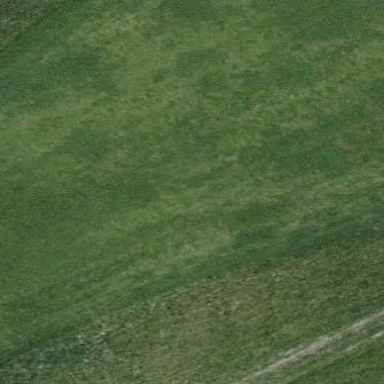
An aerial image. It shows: Grassy area designated as golf fairway.